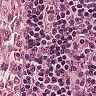
Metastatic tissue present: no